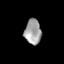
Tissue: skin
Cell type: Epithelial cells
Senescence score: 0.2663
Nuclear area (px): 404
Mean DAPI intensity: 162.275